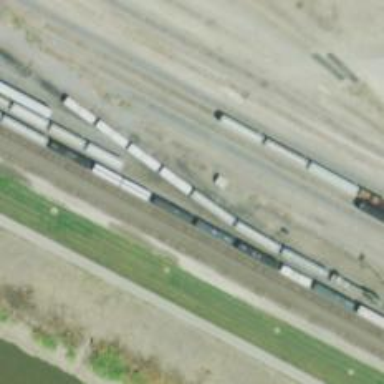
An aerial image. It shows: Railway yard in service.